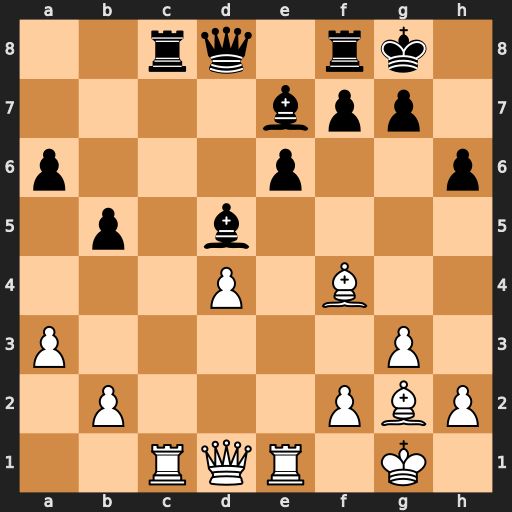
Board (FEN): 2rq1rk1/4bpp1/p3p2p/1p1b4/3P1B2/P5P1/1P3PBP/2RQR1K1
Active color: w
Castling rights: -
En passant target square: -
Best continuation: Rxc8 Qxc8 Bxd5